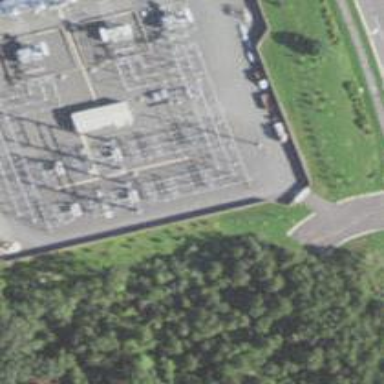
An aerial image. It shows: Switch for power supply.